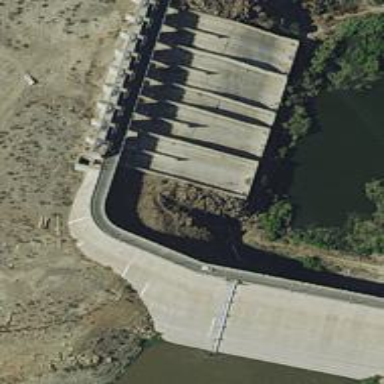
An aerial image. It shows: Lock gate on waterway.